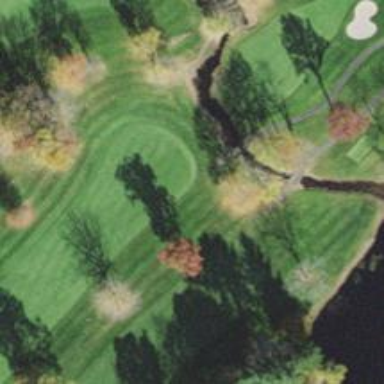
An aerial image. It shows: Path for both roads and golfers.